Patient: sex F, age 67
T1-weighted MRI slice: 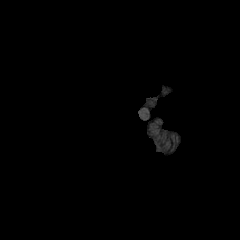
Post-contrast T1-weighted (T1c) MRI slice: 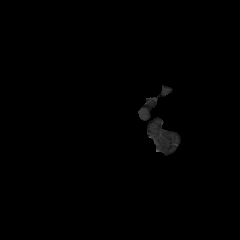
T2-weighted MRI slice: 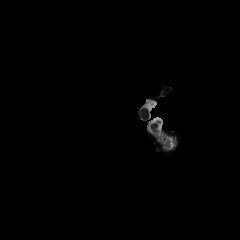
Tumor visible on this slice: no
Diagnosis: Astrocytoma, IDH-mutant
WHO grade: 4